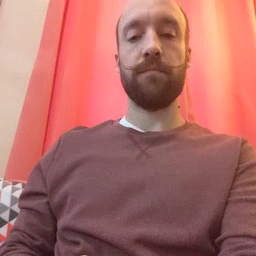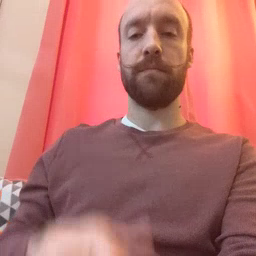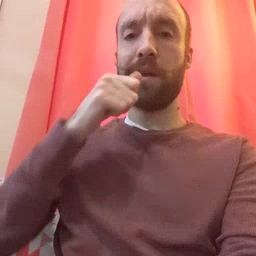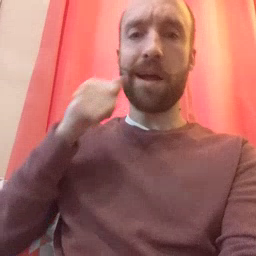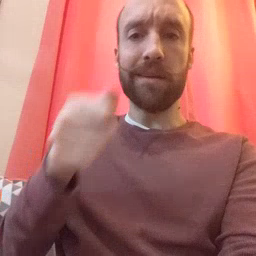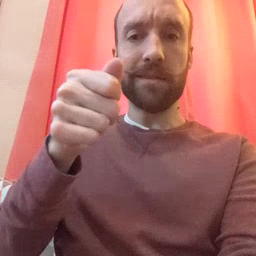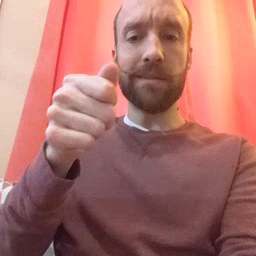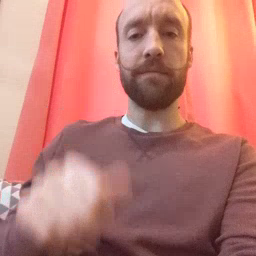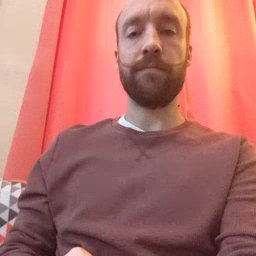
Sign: hide